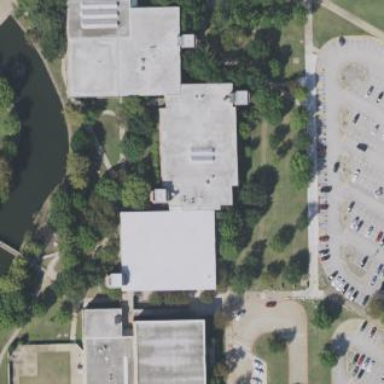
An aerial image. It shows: College building.